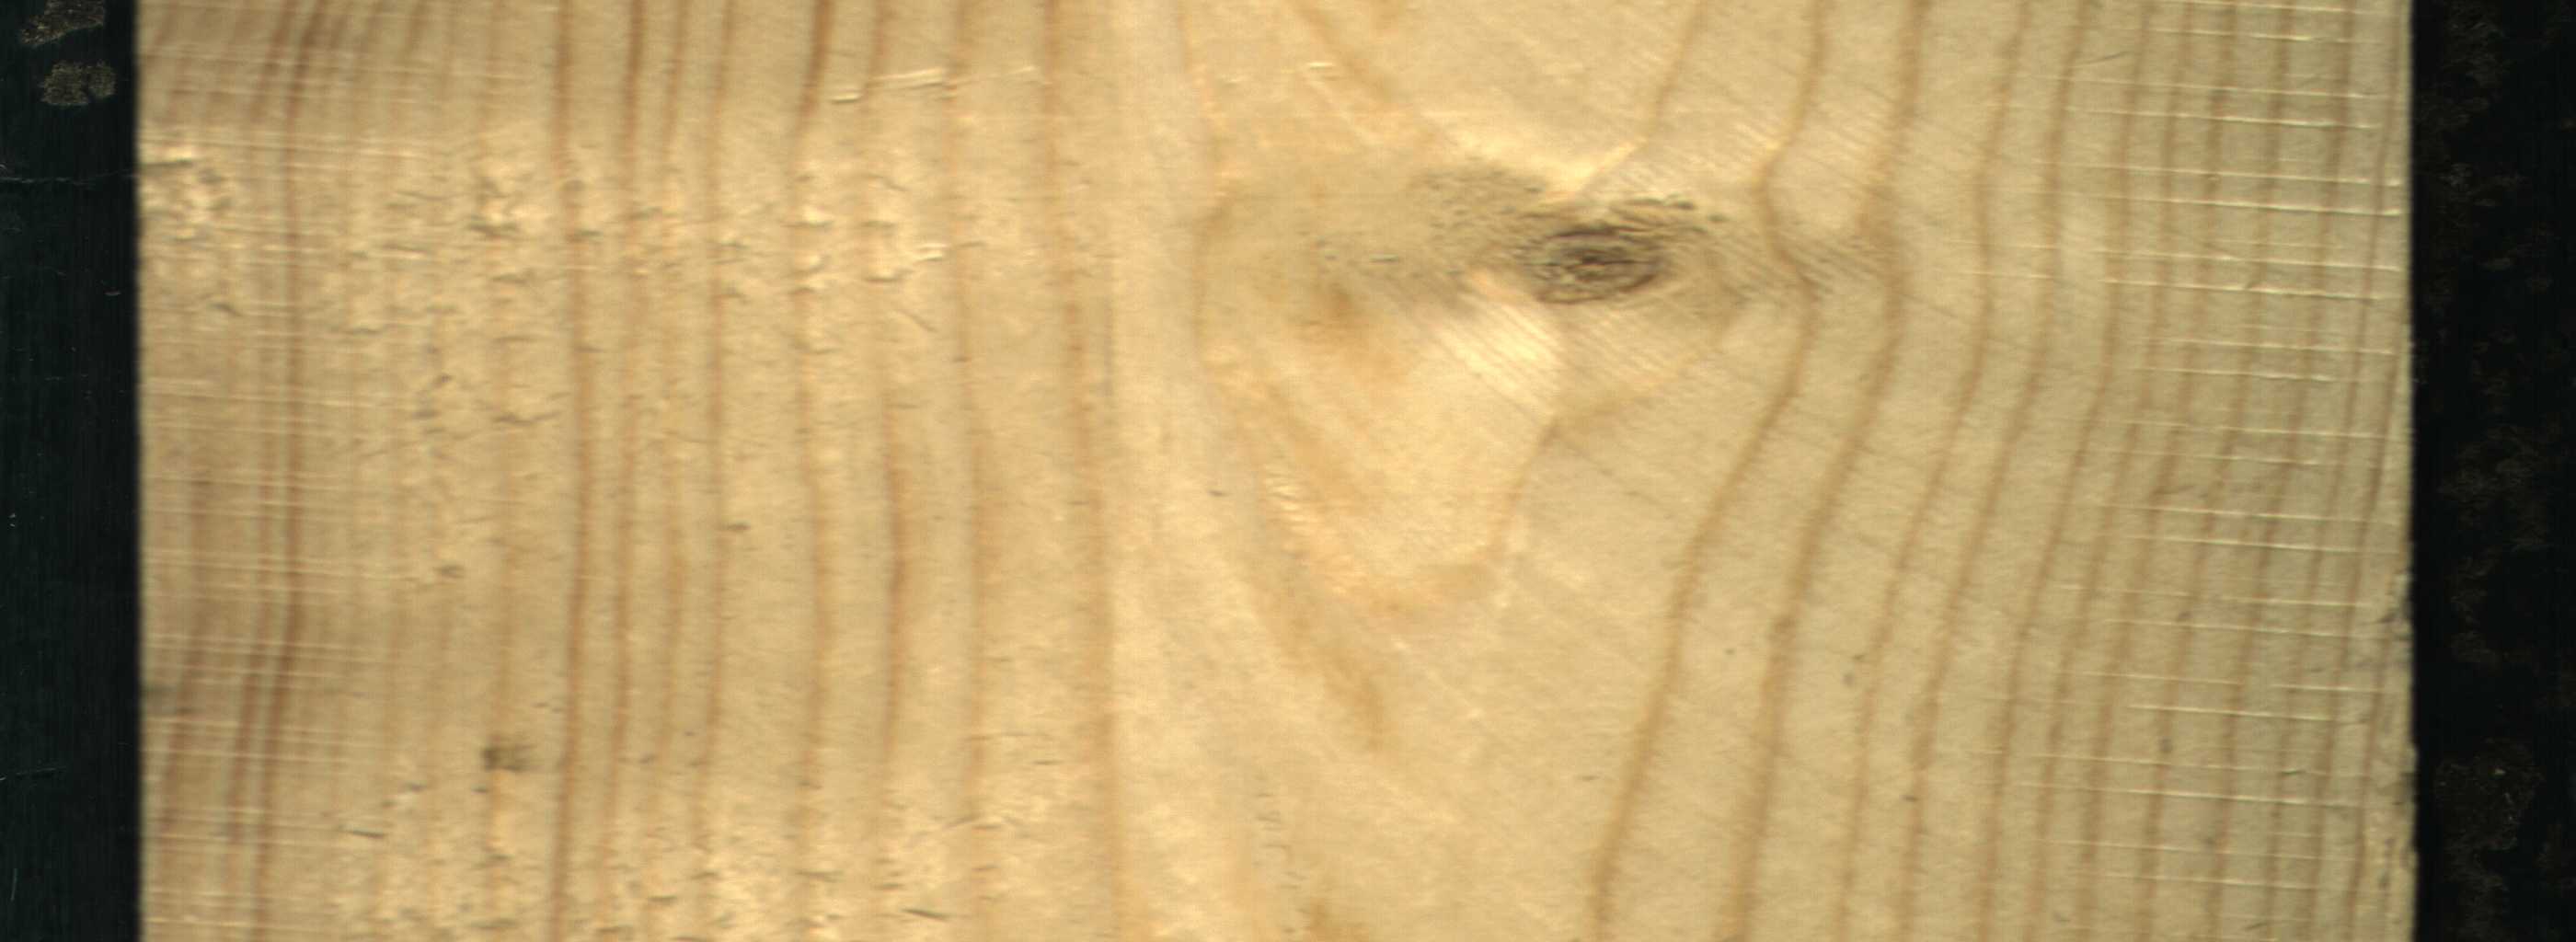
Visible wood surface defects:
Live_Knot